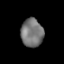
Tissue: lung
Cell type: Epithelial cells
Senescence score: 0.2285
Nuclear area (px): 617
Mean DAPI intensity: 117.812